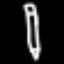
Label: pencil